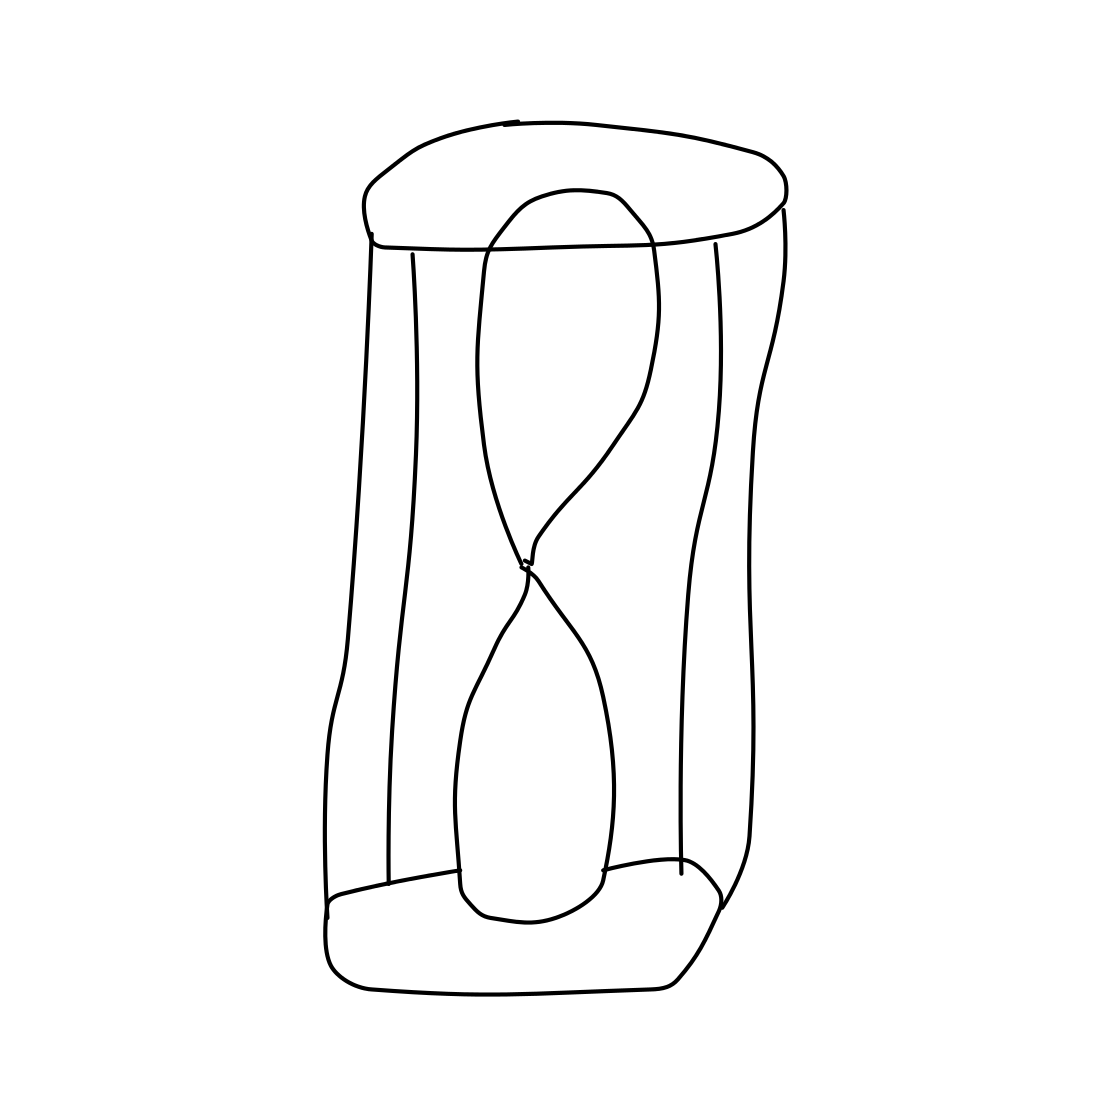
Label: hourglass